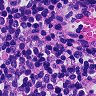
Metastatic tissue present: no